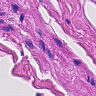
Metastatic tissue present: no